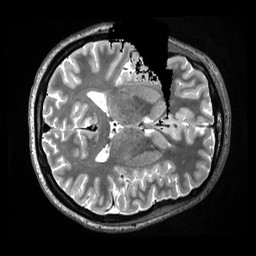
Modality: T2w
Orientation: axial
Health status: healthy
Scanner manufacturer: siemens
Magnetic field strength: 3 T
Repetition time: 3.2 s
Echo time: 0.563 s